Field crop: maize
Growth stage: 2
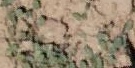
Species: convolvulus